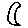
Label: moon